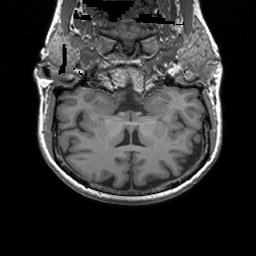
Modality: T1w
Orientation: sagittal